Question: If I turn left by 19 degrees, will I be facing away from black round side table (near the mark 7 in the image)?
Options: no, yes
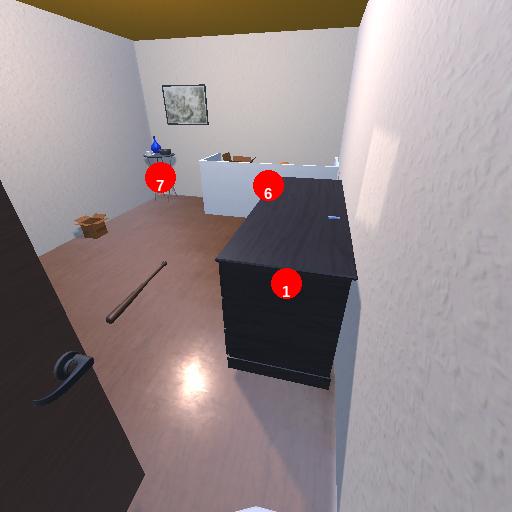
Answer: no